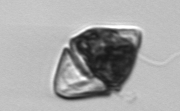
Label: Gyrodinium